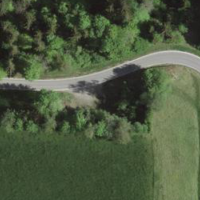
EUNIS habitat code: 24
Species observed at this site:
Petasites albus